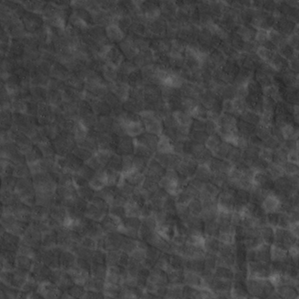
Label: non_frost